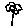
Label: flower